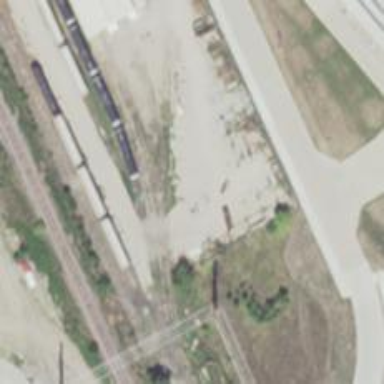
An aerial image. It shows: Railway yard in service.